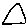
Label: triangle